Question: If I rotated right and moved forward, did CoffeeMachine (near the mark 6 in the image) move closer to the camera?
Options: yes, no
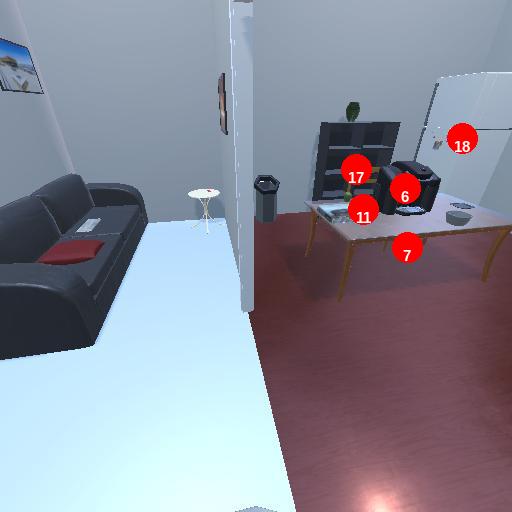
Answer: yes